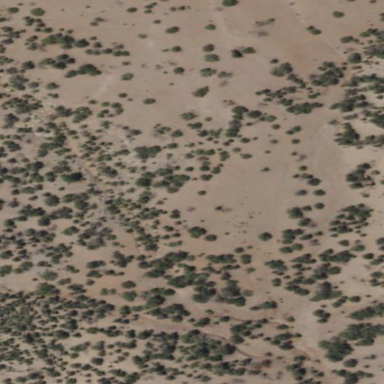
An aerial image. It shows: Patch of scrub vegetation.